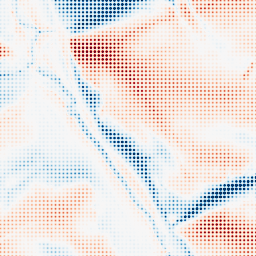
Category: classical
Decomposition family: gaussian_anisotropic
Decomposition parameters: sigma_x: 2
sigma_y: 20
Upsampling method: sinc_hamming
Upsampling parameters: scale: 8
kernel_size: 4
Upsampling scale: 8